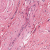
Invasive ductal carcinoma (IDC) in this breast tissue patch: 0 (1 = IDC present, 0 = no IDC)